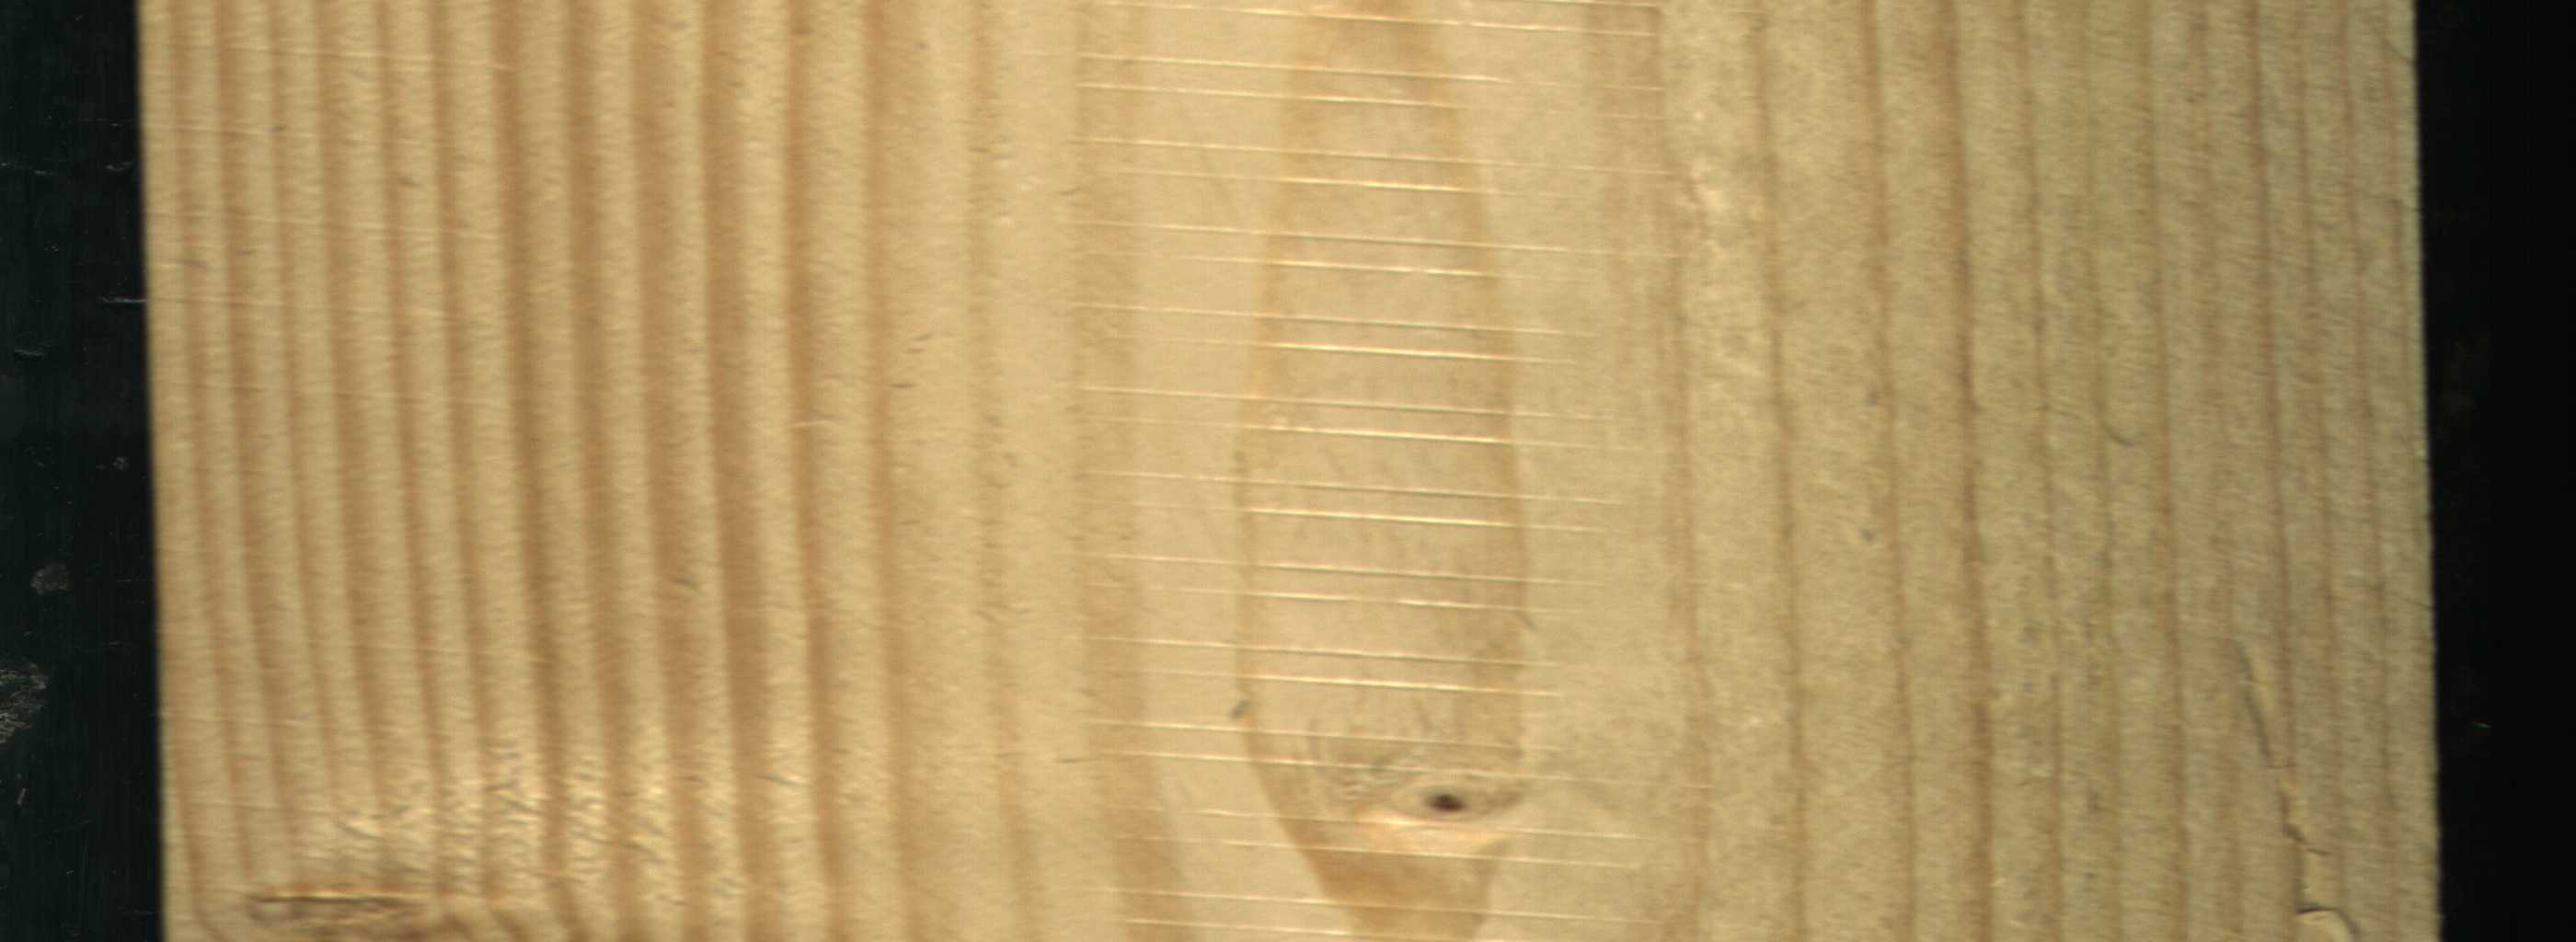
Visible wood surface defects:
Live_Knot